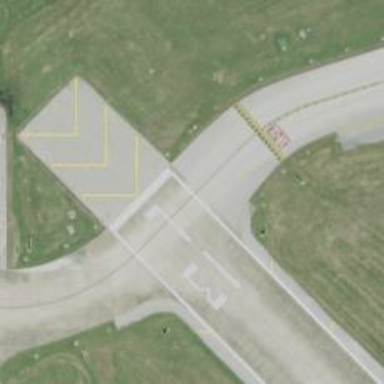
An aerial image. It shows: Image of taxiway at airport.